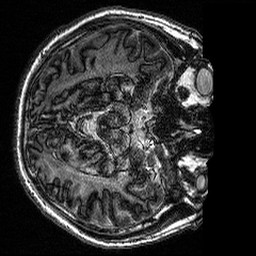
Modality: MP2RAGE
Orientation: axial
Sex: male
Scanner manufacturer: siemens
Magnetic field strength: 3 T
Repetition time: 5 s
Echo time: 0.00292 s